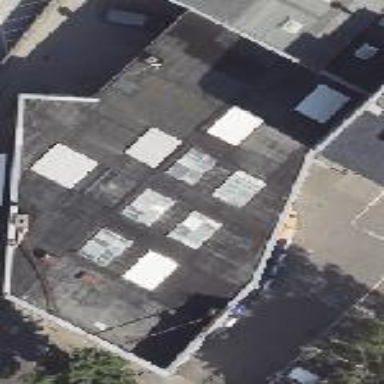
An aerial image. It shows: Industrial building.